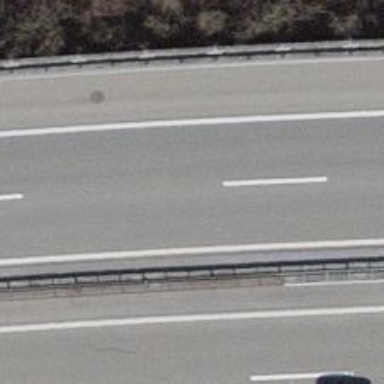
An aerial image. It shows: View of motorway.